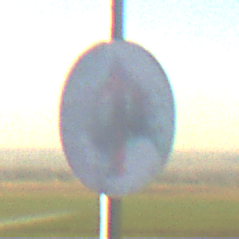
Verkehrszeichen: VorgeschriebeneFahrtrichtungGeradeaus
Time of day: SunriseSunset
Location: Outdoor (Nature)
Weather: Clear
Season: NotSpecified
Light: Natural